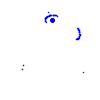
Particle: pion